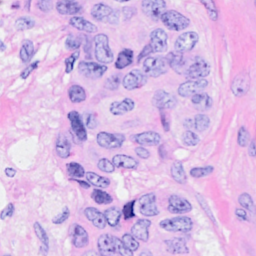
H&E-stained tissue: Breast